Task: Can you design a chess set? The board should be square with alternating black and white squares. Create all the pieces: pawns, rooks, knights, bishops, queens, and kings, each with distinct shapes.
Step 2768:
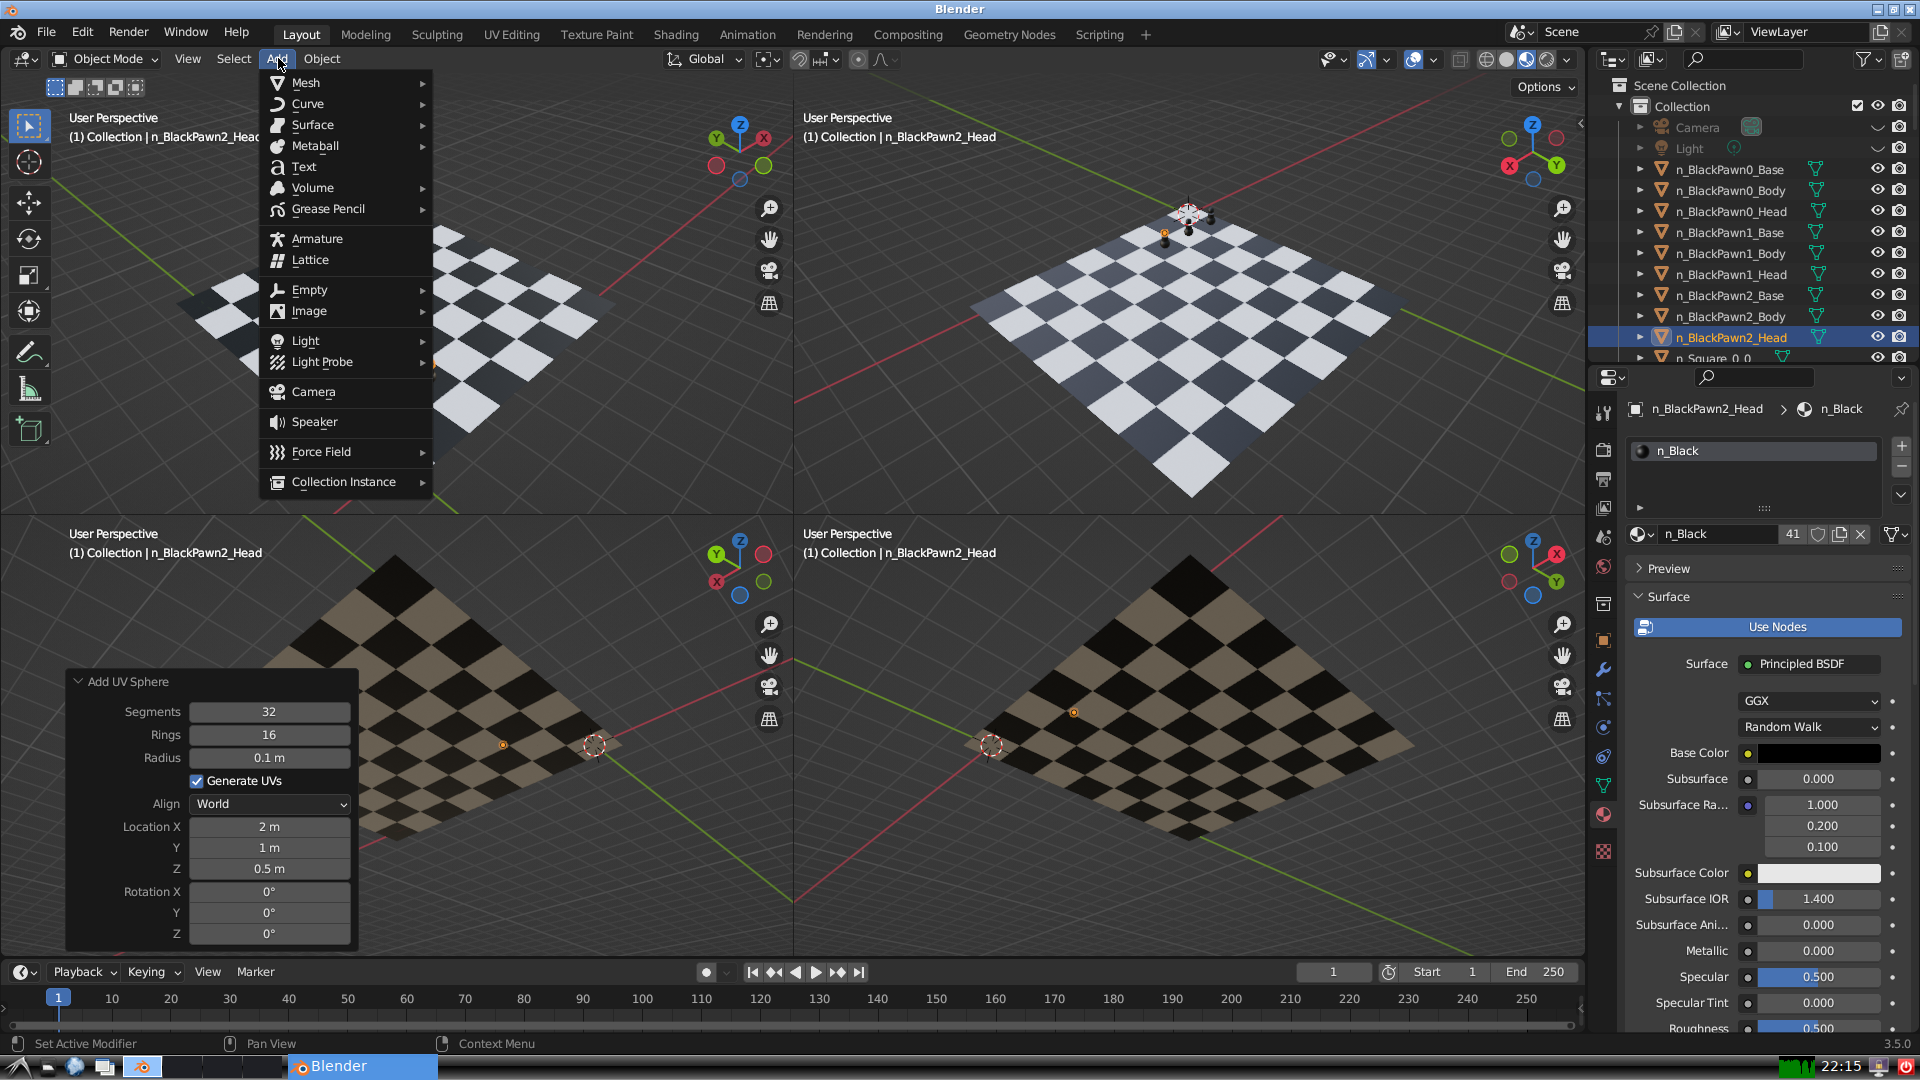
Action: {"mouse_move": [304, 82]}